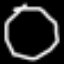
Label: octagon